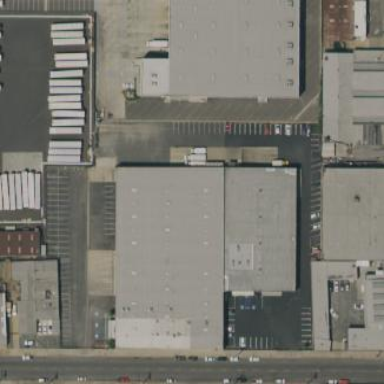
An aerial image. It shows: Warehouse building.